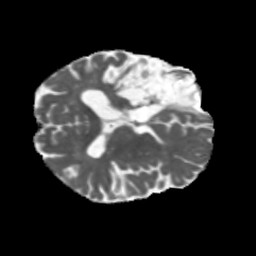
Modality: MD
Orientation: axial
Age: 60
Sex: male
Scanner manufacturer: siemens
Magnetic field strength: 3 T
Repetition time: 5.47 s
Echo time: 0.0854 s